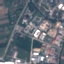
Land use / land cover: Industrial